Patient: sex F, age 77
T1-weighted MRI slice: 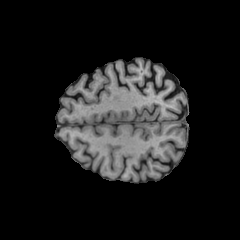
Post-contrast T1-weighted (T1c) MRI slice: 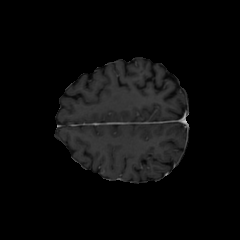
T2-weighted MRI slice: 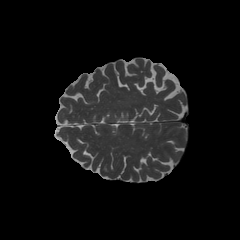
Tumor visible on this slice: no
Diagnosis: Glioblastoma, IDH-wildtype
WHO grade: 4